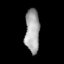
Tissue: lung
Cell type: Myeloid cells
Senescence score: 0.6104
Nuclear area (px): 621
Mean DAPI intensity: 164.981